Interaction volume radius: 10 \u00c5
Interaction volume height: 10 \u00c5
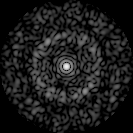
Disorder parameter: 0.8385